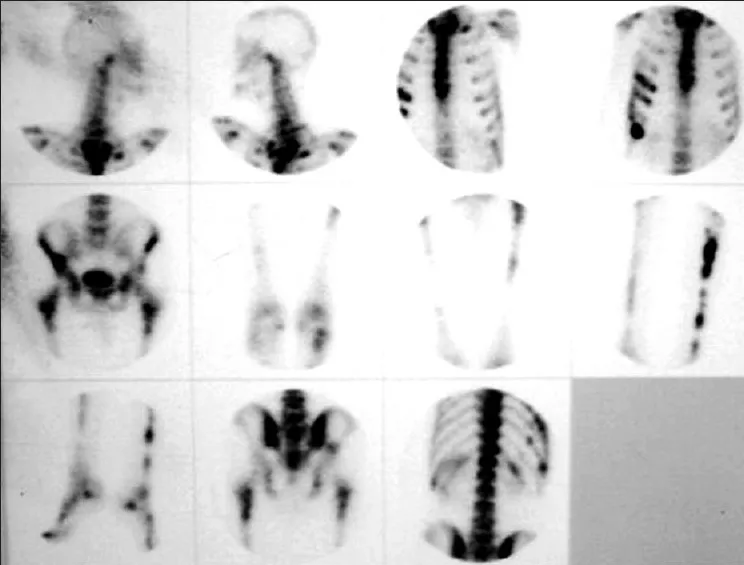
TC-99m MDP bone scan.
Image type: radiology (scintigraphy)